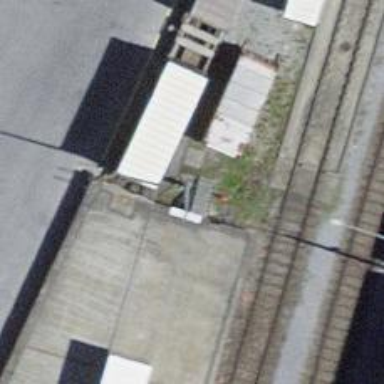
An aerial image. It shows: Railway buffer stop.